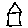
Label: house